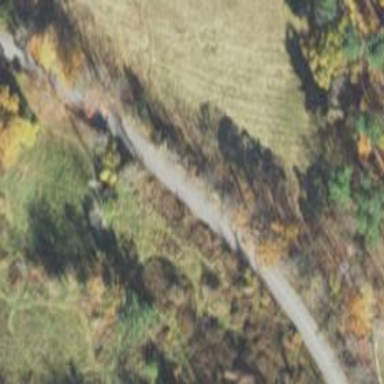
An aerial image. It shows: Asphalt road classified as tertiary.